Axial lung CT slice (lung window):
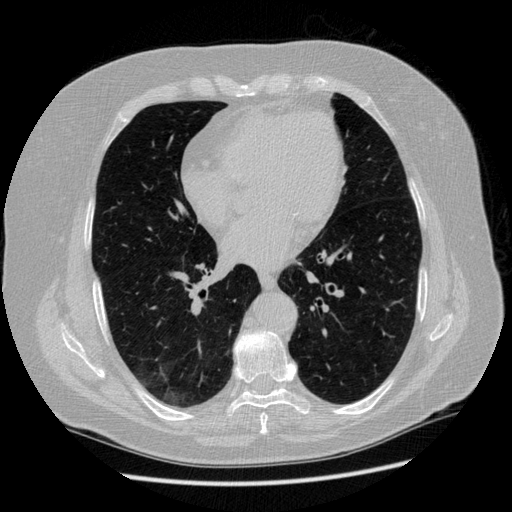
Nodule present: no